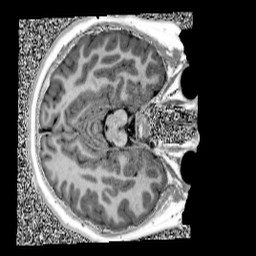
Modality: UNIT1
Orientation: axial
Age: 10
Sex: female
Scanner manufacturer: siemens
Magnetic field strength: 3 T
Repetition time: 4 s
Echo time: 0.00299 s